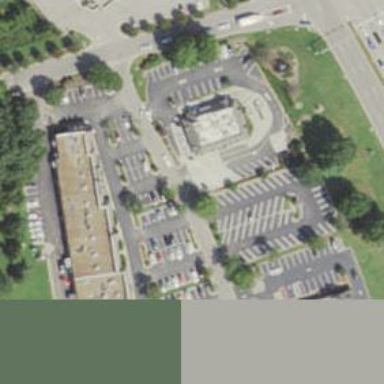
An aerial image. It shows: Retail area.